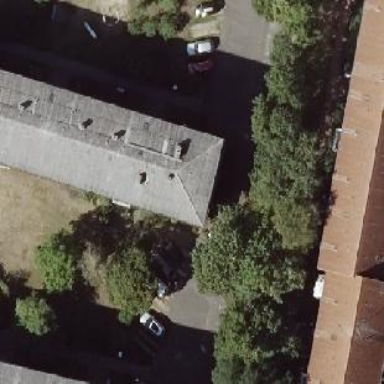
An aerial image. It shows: Hipped roof apartment building.